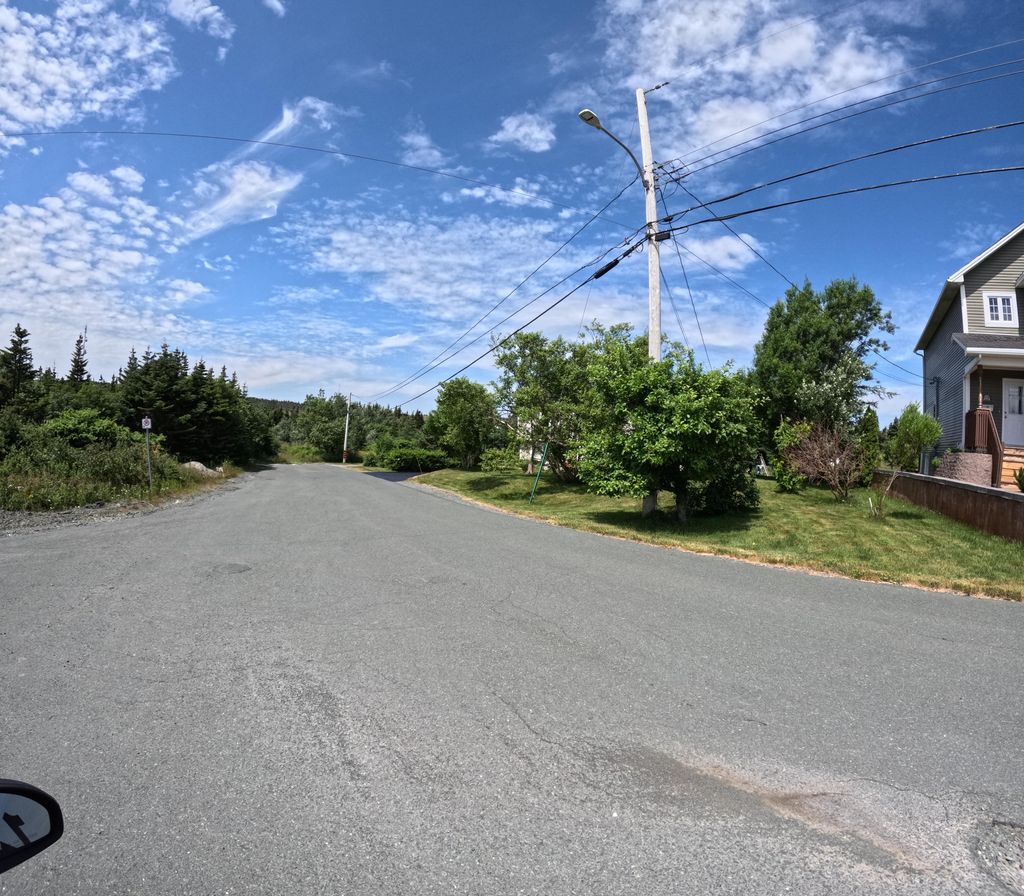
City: st_johns